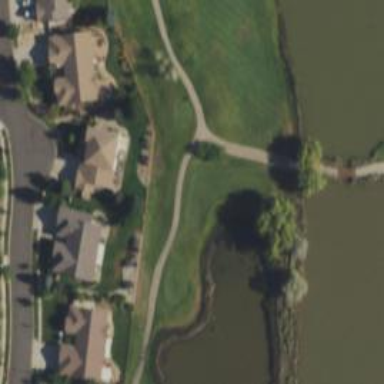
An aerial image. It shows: Service road designated as golf cart path.